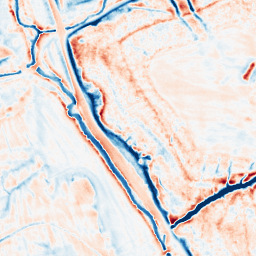
Category: multiscale
Decomposition family: dog_multiscale
Decomposition parameters: sigma_ratio: 2
n_scales: 3
base_sigma: 0.5
Upsampling method: bspline
Upsampling parameters: scale: 4
Upsampling scale: 4